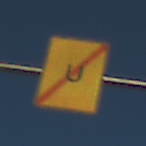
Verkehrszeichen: EndeUmleitung
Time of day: SunriseSunset
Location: Outdoor (RoadRail)
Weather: Clear
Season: NotSpecified
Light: Natural